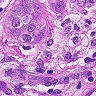
Metastatic tissue present: yes